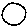
Label: circle